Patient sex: M
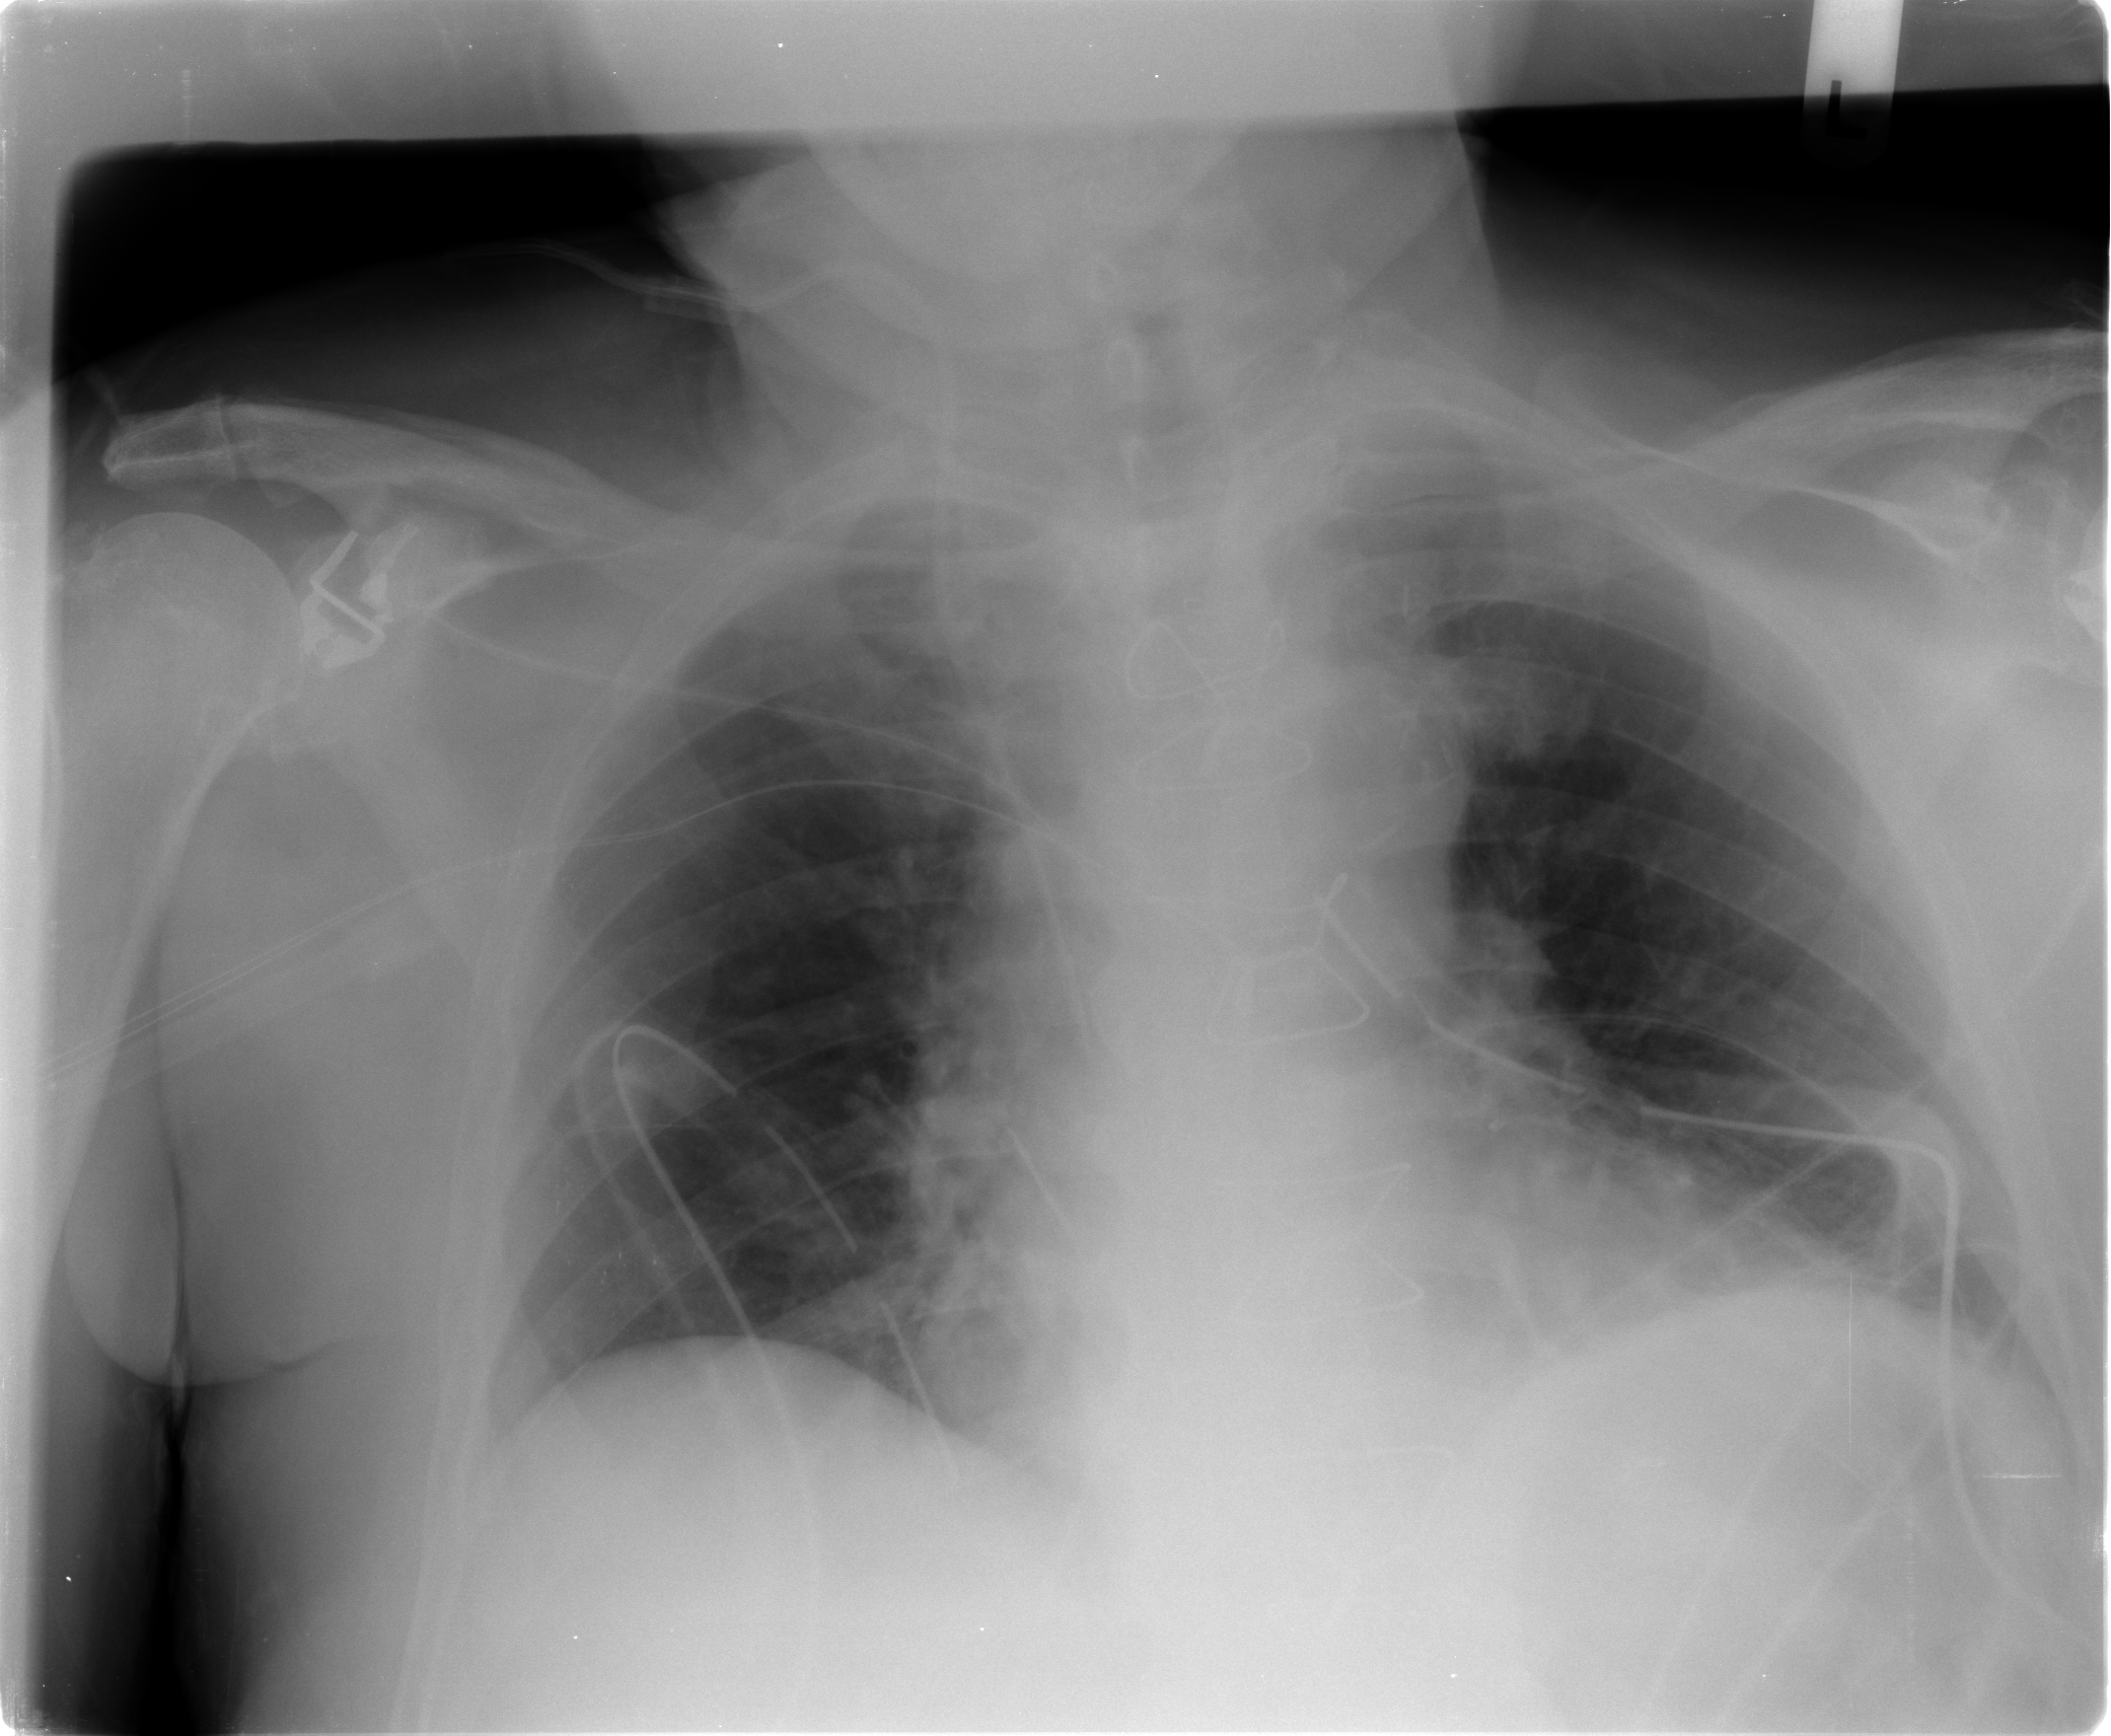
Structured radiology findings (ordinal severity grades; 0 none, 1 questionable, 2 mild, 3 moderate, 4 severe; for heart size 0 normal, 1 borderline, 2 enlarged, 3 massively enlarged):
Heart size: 0
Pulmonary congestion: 1
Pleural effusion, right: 2
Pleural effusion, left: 2
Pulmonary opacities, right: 0
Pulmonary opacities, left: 0
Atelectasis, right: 2
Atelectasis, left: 2